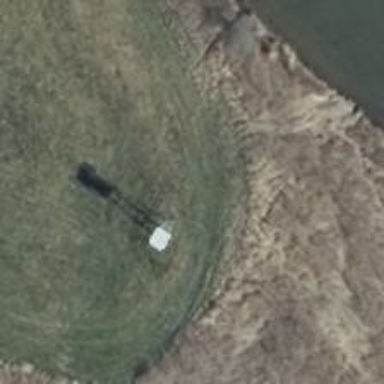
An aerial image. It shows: Hunting stand.